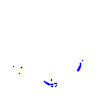
Particle: kaon